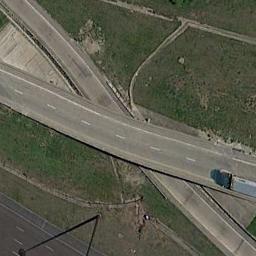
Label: overpass